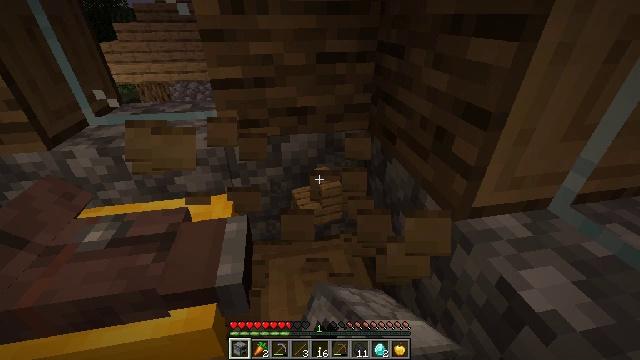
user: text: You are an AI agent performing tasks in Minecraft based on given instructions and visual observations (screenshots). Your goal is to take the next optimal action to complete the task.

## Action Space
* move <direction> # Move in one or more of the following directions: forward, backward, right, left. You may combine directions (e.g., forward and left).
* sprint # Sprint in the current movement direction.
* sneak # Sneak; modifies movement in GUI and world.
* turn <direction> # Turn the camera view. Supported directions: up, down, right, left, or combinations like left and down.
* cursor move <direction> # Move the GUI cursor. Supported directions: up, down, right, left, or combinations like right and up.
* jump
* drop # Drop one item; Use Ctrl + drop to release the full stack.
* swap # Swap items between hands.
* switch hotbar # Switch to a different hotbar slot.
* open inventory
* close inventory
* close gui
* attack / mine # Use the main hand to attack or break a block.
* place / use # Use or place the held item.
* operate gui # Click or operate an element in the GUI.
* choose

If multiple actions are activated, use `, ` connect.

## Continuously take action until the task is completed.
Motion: motion action
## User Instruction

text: Attack the oak stairs to recycle them.
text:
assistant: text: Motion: attack / mine